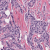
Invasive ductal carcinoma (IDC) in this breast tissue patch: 1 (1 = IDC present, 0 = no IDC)